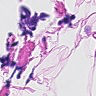
Metastatic tissue present: no